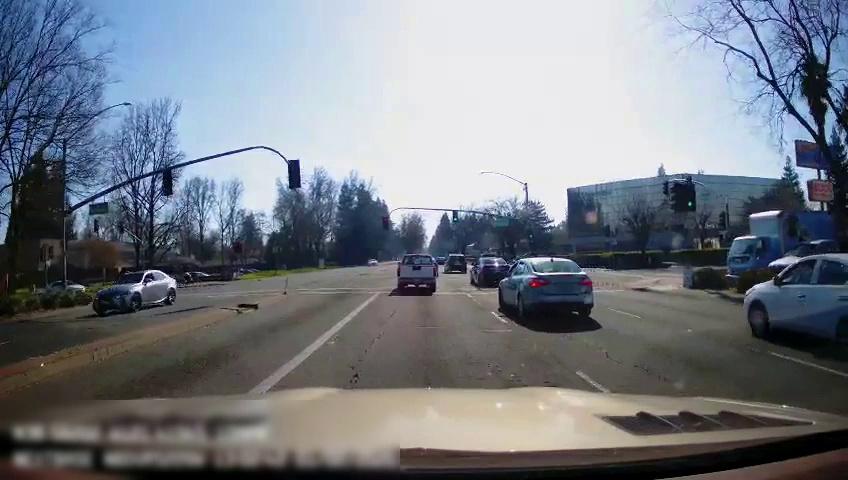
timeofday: Day
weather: Sunny
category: Drivable Space
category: Vehicles | SUV
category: Vehicles | Car
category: Vehicles | Truck
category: Vehicles | SUV
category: Vehicles | Car
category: Vehicles | Truck
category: Vehicles | Car
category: Vehicles | Car
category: Vehicles | Car
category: Lanes | Current Lane
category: Lanes | Alternate Lane
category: Lanes | Current Lane
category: Traffic | Lights
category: Traffic | Lights
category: Traffic | Lights
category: Traffic | Lights
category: Traffic | Lights
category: Traffic | Lights
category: Traffic | Lights
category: Traffic | Lights
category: Traffic | Lights